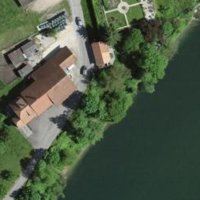
EUNIS habitat code: 15
Species observed at this site:
Chelidonium majus
Senecio vulgaris